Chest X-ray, AP view. Patient: 31 years old, sex M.
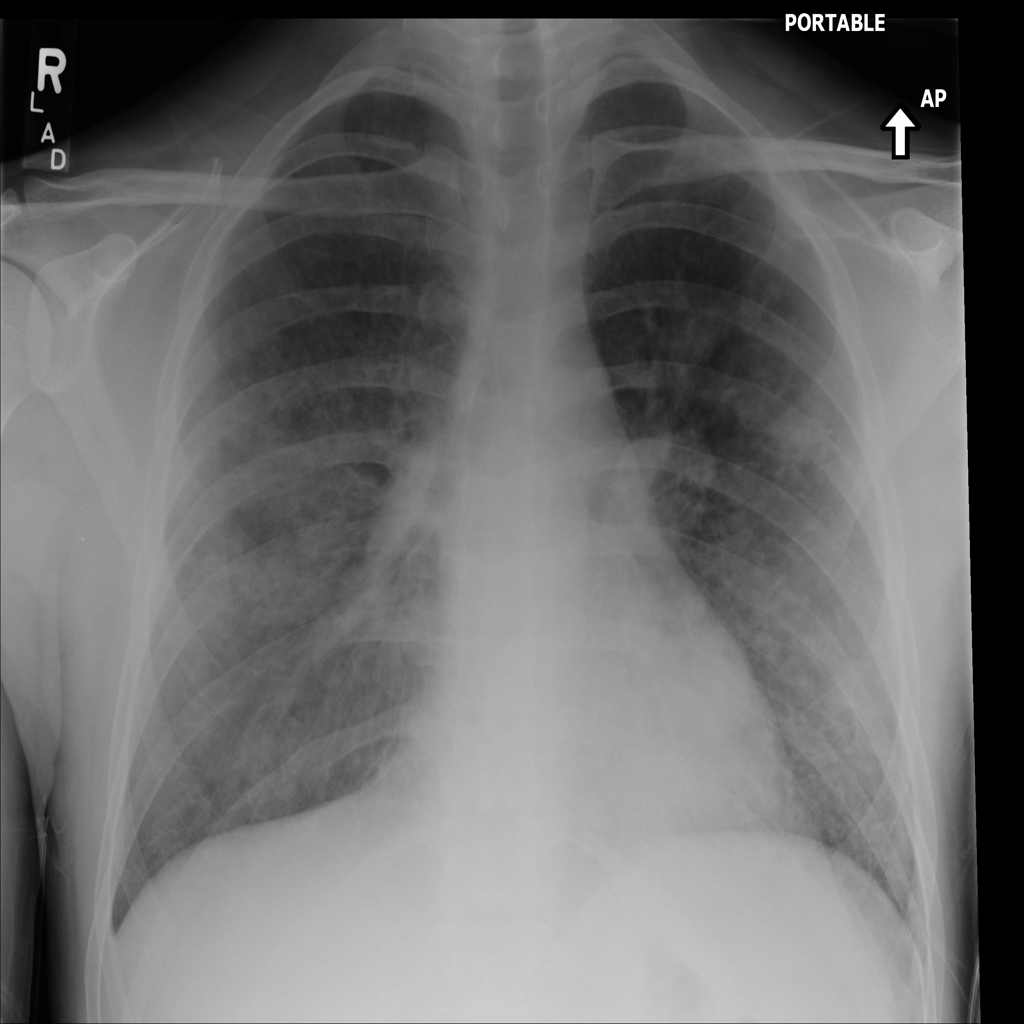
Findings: Mass